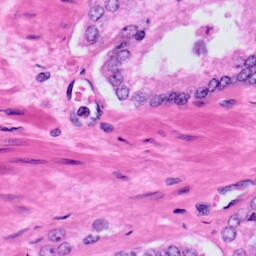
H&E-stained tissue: Prostate